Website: lowes
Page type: payment
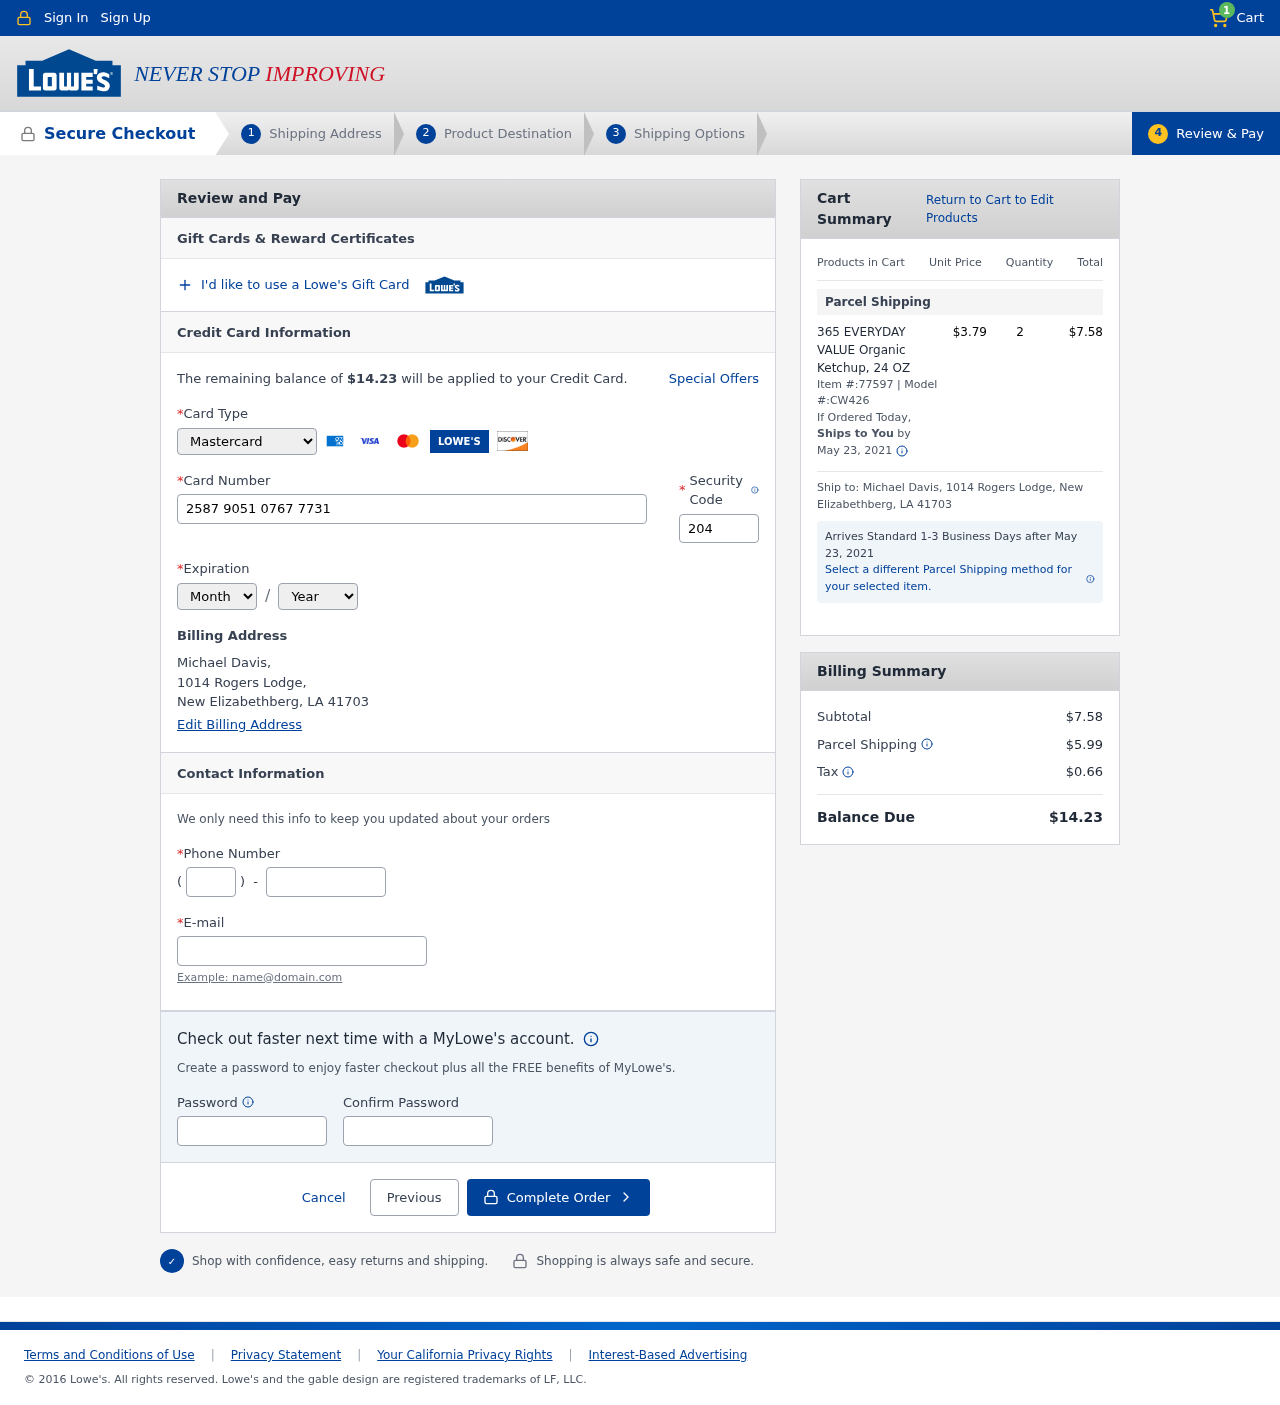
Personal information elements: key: PII_CARD_CVV
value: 204
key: PII_CARD_EXPIRY_MONTH
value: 06
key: PII_CARD_EXPIRY_YEAR
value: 27
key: PII_CARD_NUMBER
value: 2587 9051 0767 7731
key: PII_CARD_TYPE
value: Mastercard
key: PII_CITY_STATE_ZIP
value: New Elizabethberg, LA 41703
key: PII_EMAIL
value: michael.davis@gmail.com
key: PII_FULLNAME
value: Michael Davis,
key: PII_PHONE
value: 5139827659
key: PII_PHONE_AREA
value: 513
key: PII_STREET
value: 1014 Rogers Lodge,
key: PII_FULLNAME2
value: Michael Davis
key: PII_STREET2
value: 1014 Rogers Lodge
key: PII_CITY_STATE_ZIP2
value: New Elizabethberg, LA 41703
Product elements: key: PRODUCT1_NAME
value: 365 EVERYDAY VALUE Organic Ketchup, 24 OZ
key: PRODUCT1_PRICE
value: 3.79
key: PRODUCT1_QUANTITY
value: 2
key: PRODUCT1_ITEM
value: Item #:77597
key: PRODUCT1_MODEL
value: Model #:CW426
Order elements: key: ORDER_NUM_ITEMS
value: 1
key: ORDER_TOTAL
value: $14.23
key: ORDER_SHIPPING_DATE
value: May 23, 2021
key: ORDER_SUBTOTAL
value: $7.58
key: ORDER_SHIPPING_DATE2
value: May 23, 2021
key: ORDER_SHIPPING_COST
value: $5.99
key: ORDER_TAX
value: $0.66